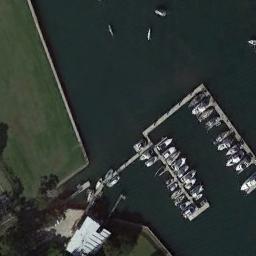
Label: harbor